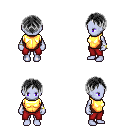
a pixel art fantasy rpg character, female body template, dark elf, purple skin, gold chest armor, red pants, gray parted hairstyle, bracelets, four views (front, back, left, right), 2x2 character sprite sheet, small pixel art, hard edges, no anti-aliasing